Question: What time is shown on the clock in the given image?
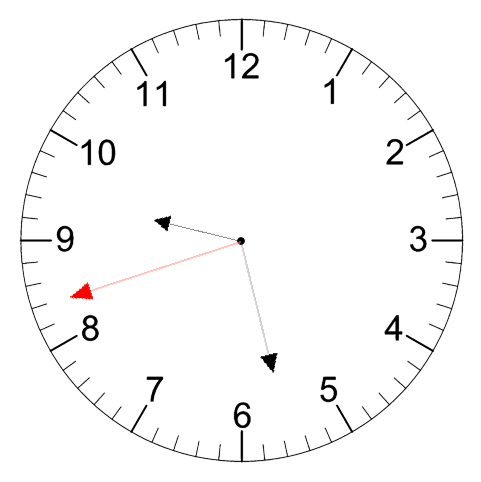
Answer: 09:27:42